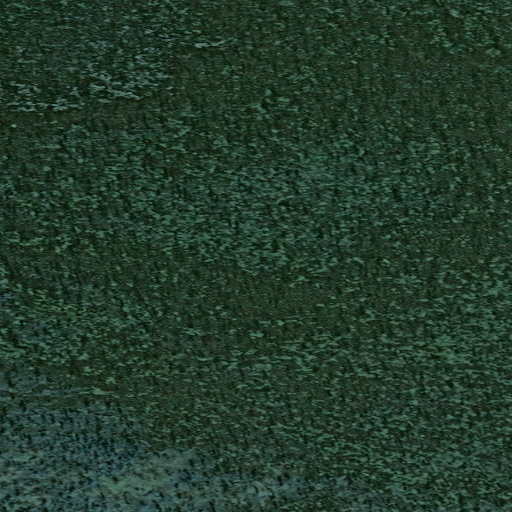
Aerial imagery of mountain in Alaska named Lloyd Mountain containing only unknown